Group 1:
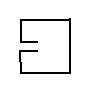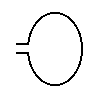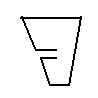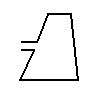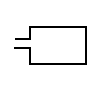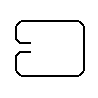
Group 2:
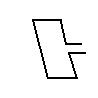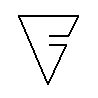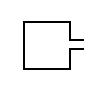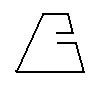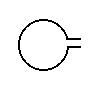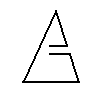
Rule separating the two groups: Orifice on the left vs. orifice on the right.
Concepts: entrance_exit, left_right
Author: Harry E. Foundalis